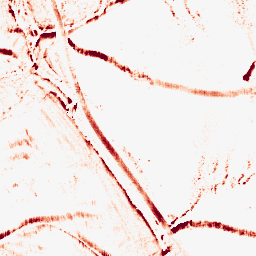
Category: morphological
Decomposition family: morphological_rect
Decomposition parameters: operation: opening
width: 5
height: 10
Upsampling method: quadratic
Upsampling parameters: scale: 4
Upsampling scale: 4